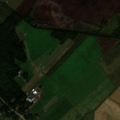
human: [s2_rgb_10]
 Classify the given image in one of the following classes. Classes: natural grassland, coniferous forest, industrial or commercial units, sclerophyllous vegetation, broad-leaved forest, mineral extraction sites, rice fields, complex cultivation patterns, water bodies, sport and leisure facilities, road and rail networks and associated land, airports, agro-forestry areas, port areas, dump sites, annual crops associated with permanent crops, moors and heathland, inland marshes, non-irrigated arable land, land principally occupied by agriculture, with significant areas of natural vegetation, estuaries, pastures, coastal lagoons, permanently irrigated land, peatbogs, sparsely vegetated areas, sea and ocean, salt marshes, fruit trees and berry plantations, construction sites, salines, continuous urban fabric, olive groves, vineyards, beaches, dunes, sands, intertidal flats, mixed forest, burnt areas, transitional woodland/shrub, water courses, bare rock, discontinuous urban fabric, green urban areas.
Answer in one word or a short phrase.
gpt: non-irrigated arable land, land principally occupied by agriculture, with significant areas of natural vegetation, coniferous forest, peatbogs